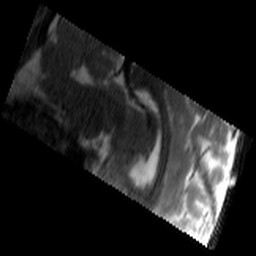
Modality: T2w
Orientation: sagittal
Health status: healthy
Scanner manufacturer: siemens
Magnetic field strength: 3 T
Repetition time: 8.02 s
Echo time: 0.08 s